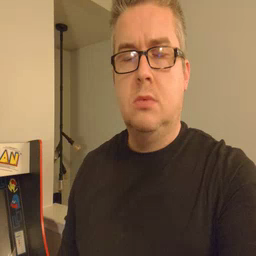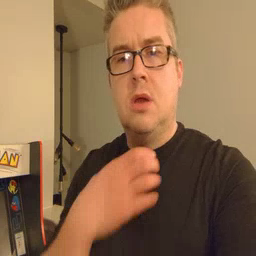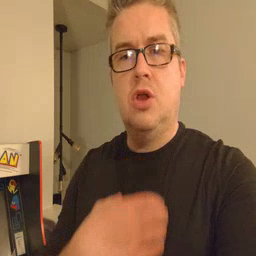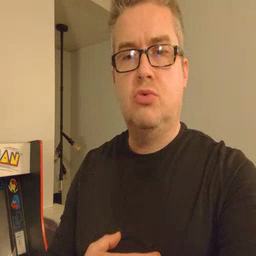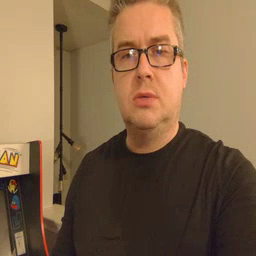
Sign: hungry